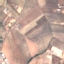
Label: PermanentCrop